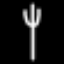
Label: fork